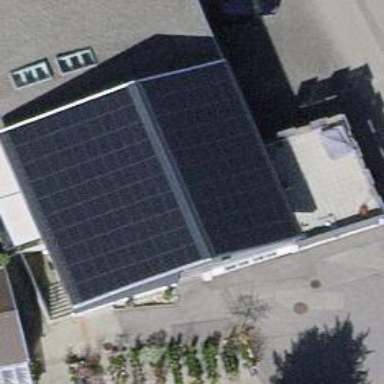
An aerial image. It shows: Solar power generator utilizing photovoltaic technology with solar photovoltaic panels.